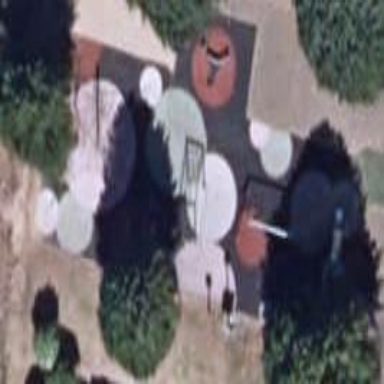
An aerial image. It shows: Playground area for leisure activities on the land.